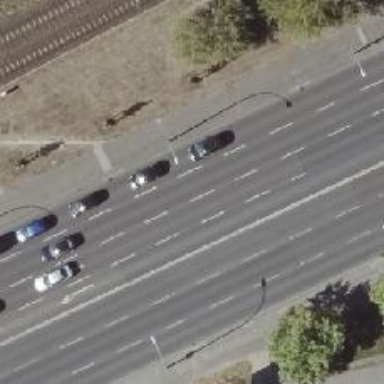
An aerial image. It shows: Primary highway with asphalt surface and dual carriageway.